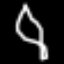
Label: leaf